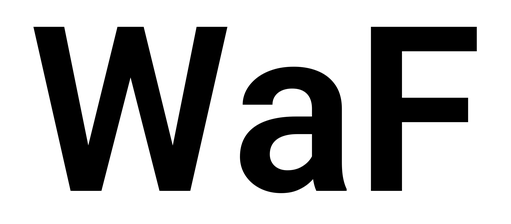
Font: Roboto_SemiBold